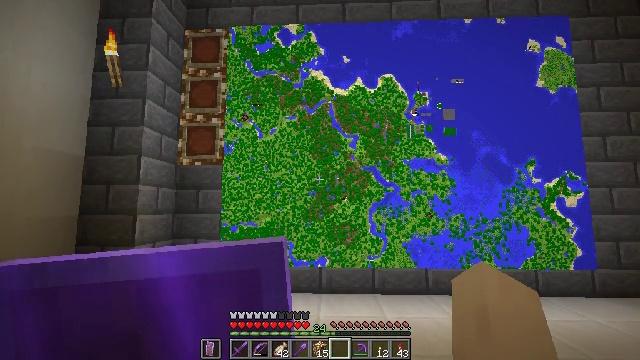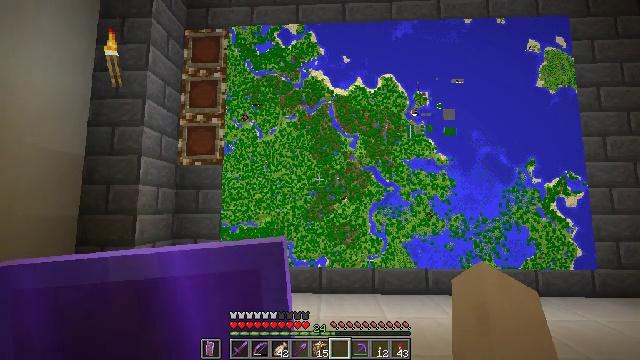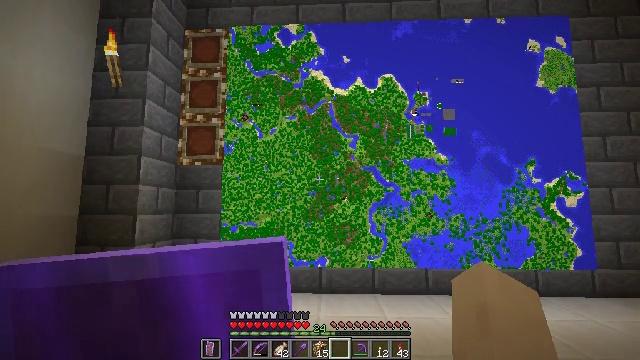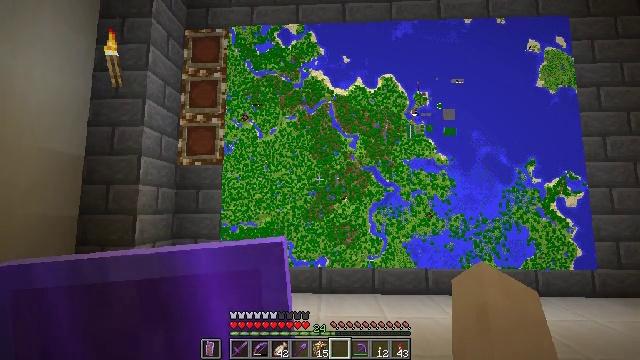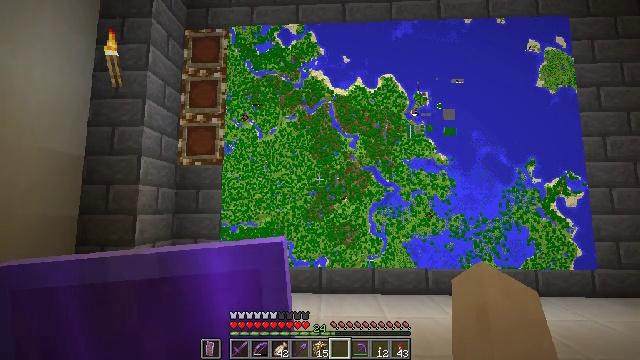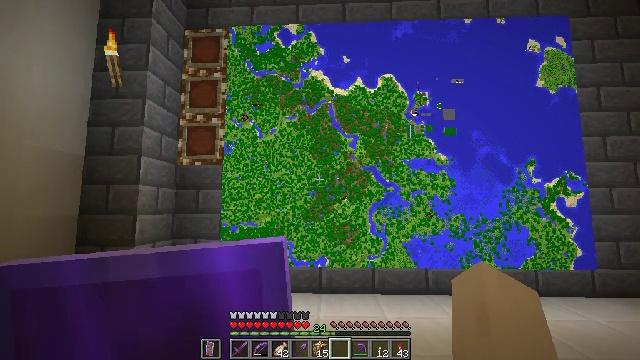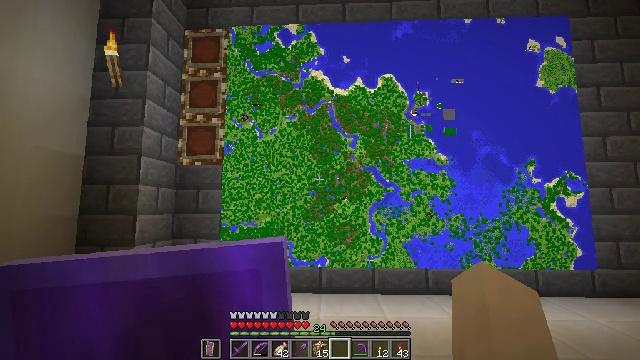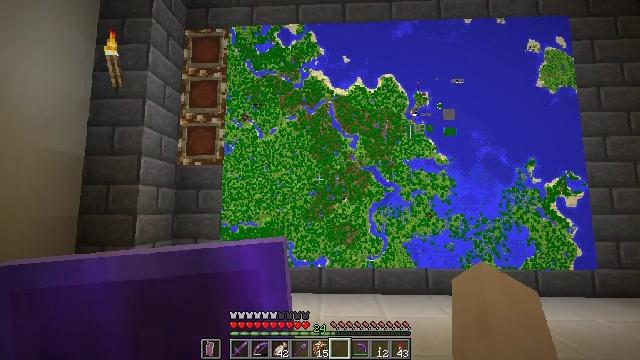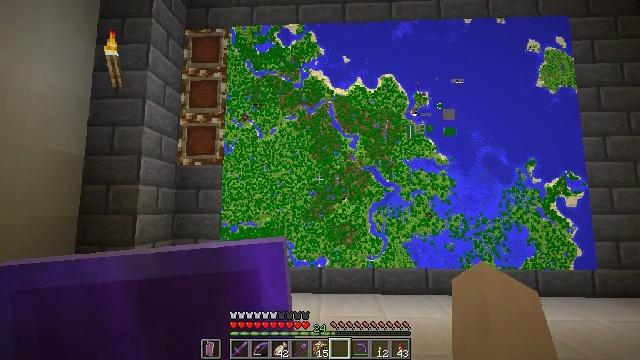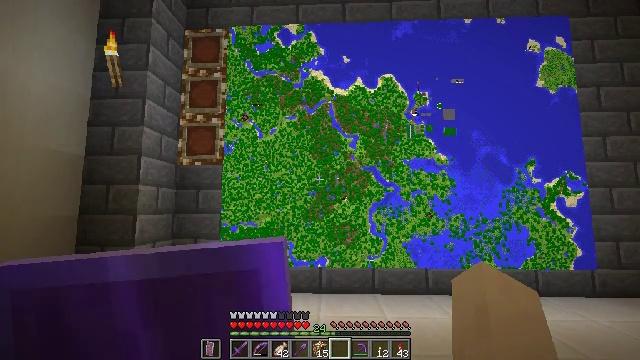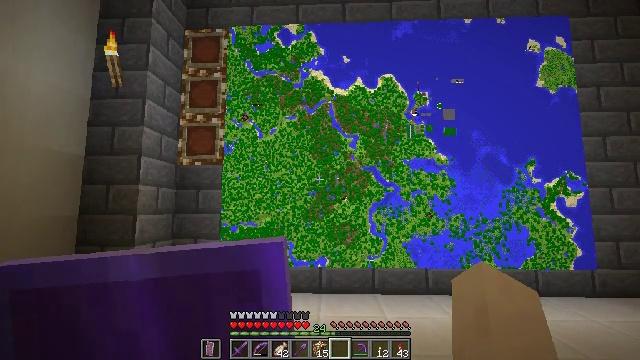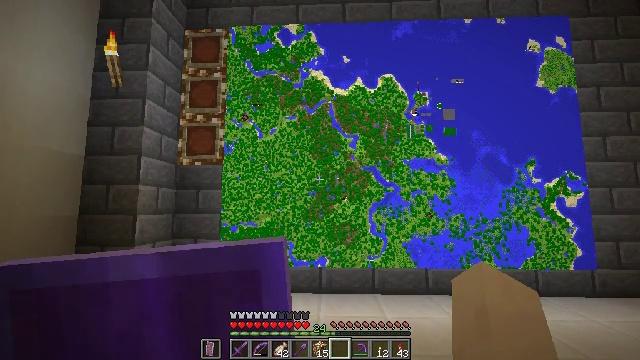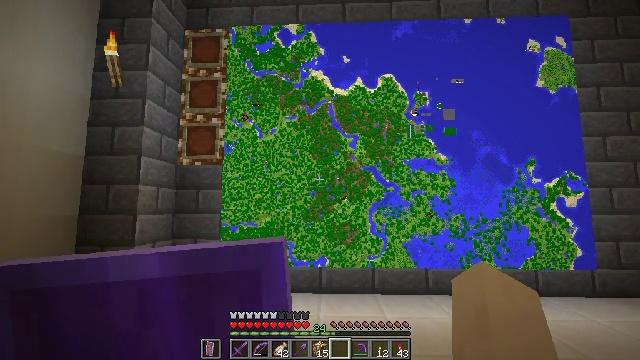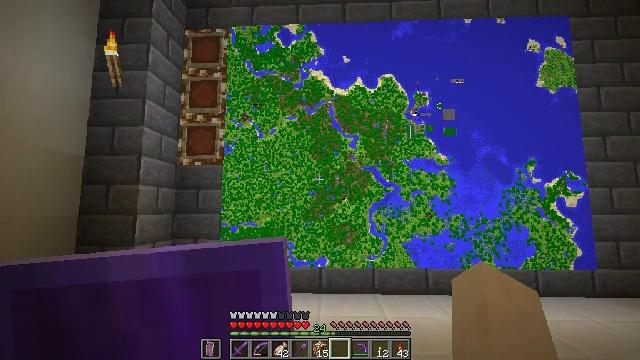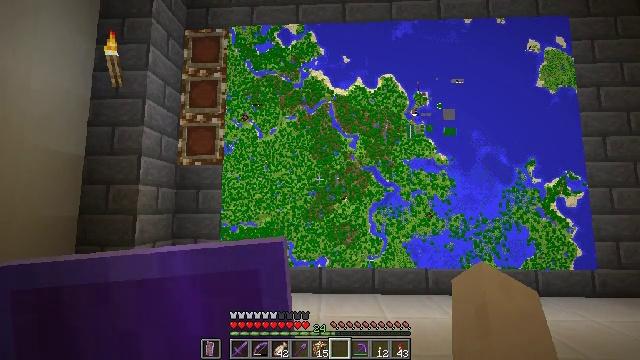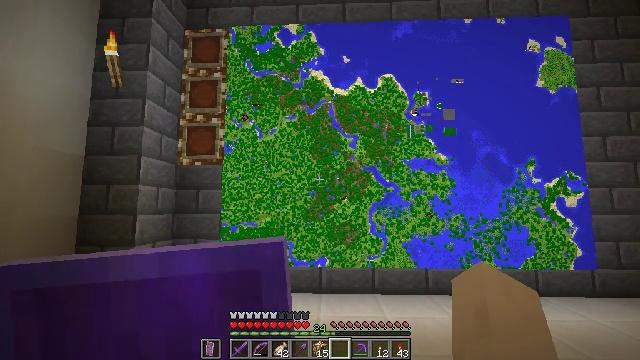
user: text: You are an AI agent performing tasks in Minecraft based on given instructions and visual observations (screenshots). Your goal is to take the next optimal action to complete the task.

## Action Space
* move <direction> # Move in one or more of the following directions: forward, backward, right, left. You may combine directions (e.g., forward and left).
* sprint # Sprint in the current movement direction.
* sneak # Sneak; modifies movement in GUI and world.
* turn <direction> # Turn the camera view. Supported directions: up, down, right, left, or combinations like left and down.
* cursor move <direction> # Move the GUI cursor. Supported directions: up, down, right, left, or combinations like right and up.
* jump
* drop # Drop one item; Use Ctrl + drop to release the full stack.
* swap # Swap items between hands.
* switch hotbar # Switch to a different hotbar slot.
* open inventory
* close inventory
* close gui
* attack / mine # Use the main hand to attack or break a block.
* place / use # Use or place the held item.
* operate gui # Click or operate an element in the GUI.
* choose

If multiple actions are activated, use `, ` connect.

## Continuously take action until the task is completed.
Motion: motion action
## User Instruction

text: Make smooth stone by smelting regular stone.
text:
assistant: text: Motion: no_op
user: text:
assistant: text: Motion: no_op
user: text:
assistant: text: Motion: no_op
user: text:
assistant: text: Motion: no_op
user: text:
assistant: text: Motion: no_op
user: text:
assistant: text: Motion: no_op
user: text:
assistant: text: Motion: no_op
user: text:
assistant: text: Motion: no_op
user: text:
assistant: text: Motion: no_op
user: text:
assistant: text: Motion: no_op
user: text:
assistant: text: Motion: no_op
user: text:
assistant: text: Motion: no_op
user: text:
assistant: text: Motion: no_op
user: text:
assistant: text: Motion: no_op
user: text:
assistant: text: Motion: no_op
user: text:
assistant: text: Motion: no_op
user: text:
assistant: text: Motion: no_op
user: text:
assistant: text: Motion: no_op
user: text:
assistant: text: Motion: no_op
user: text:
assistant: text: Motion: no_op
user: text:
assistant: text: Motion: no_op
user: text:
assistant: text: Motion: no_op
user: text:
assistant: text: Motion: no_op
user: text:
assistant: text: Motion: no_op
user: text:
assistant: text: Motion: no_op
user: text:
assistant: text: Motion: no_op
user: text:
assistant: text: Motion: no_op
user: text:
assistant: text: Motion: no_op
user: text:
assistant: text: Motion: no_op
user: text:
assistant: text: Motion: no_op